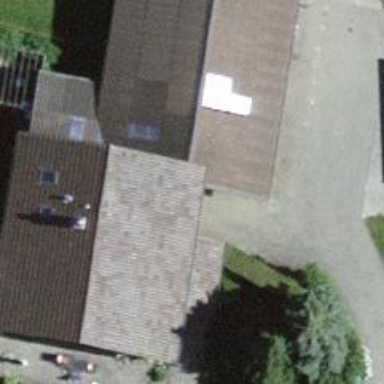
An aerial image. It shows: View of roof of building.